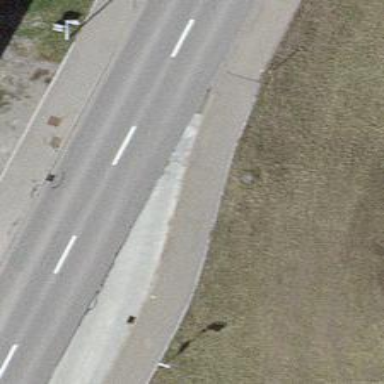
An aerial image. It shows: Asphalt sidewalk along the footway.